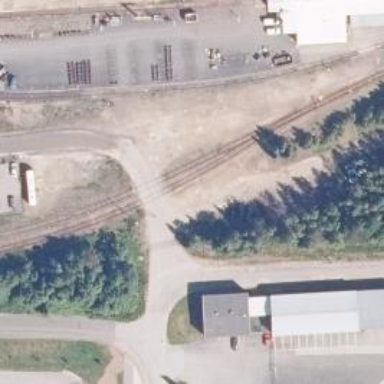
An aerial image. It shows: Level crossing along the railway.